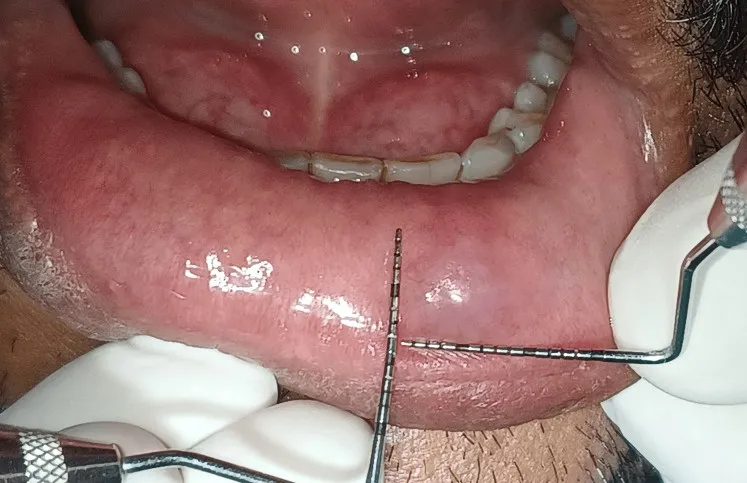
Measurements were taken of the lesion associated with lower lip.
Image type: pathology (gram)